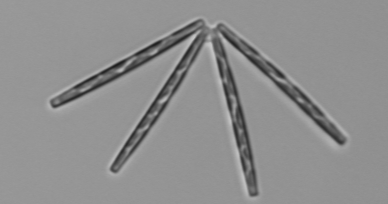
Label: Thalassionema